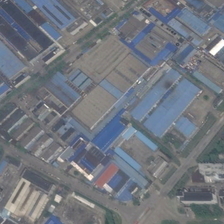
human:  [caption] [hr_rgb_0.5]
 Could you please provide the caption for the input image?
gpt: many blue buildings are in an industrial area .

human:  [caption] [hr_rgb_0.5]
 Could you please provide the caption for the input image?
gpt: many blue buildings are in an industrial area .

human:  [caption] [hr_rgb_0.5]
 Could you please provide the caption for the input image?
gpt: many blue buildings are in an industrial area .

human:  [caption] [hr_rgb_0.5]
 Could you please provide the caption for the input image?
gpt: many blue buildings are in an industrial area .

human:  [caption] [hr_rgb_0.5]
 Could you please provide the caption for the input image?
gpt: many blue buildings are in an industrial area .